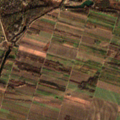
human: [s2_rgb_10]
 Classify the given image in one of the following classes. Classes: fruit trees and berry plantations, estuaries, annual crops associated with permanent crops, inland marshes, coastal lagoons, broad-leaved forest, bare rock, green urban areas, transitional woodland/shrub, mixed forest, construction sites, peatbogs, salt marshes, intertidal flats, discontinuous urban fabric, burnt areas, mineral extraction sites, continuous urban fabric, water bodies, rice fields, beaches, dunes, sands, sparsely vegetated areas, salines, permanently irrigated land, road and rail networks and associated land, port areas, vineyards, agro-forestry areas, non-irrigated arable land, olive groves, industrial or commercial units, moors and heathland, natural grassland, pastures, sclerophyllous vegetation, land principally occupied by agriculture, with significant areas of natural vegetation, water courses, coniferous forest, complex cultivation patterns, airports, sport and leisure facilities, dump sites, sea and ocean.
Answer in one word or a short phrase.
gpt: non-irrigated arable land, complex cultivation patterns, broad-leaved forest, inland marshes